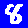
Digit: 8